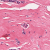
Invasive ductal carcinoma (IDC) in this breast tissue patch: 0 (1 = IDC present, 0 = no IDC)